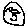
Label: moon